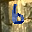
Label: 6